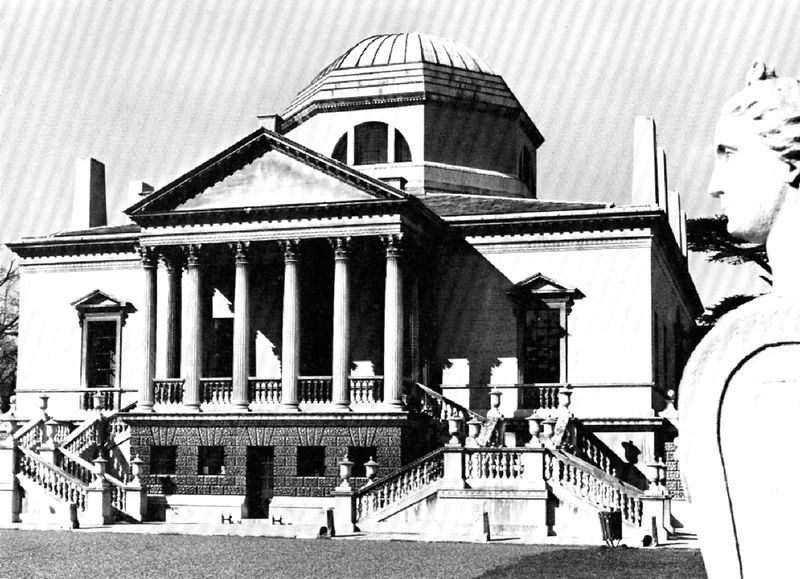
Titel: Chiswick House in London
Künstler: Richard Boyle
Standort: London, Chiswick House (EU - GB)
Schlagwörter: schatten, fenster, laterne, licht, profil, säule, säulen, tür, dach, gebäude, haus, rasen, architektur, figur, schornstein, vorbau, skulptur, statue, fassade, italien, kuppel, treppe, treppen, aufgang, geländer, monumental, foto, fotografie, palast, balustrade, schwarz-weiß, photo, portikus, freitreppe, tempel, fotographie, bau, säulenhalle, klassizistisch, bauwerk, sockelzone, vorhalle, kuppelbau, mülleimer, freitreppen, aäulen, schaufassade, photograpihe, sääulen, fotografrie, pslsdz